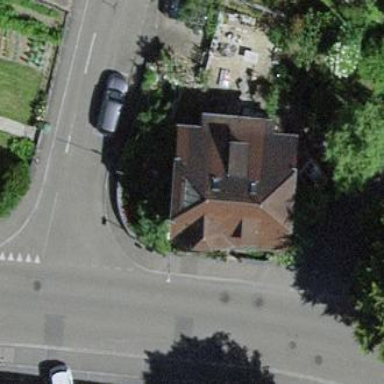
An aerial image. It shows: Simple and straightforward house.